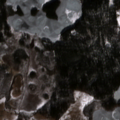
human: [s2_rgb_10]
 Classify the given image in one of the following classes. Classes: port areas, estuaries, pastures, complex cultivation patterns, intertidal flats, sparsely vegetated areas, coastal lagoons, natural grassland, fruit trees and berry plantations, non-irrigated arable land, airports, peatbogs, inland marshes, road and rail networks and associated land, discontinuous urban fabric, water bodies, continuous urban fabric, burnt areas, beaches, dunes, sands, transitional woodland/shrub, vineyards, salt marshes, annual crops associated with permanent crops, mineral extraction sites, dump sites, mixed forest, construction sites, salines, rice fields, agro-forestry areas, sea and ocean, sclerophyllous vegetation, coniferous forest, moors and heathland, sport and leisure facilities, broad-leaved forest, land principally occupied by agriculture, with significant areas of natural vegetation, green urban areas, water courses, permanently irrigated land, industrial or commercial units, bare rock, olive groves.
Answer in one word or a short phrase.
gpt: complex cultivation patterns, coniferous forest, mixed forest, inland marshes, water bodies